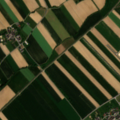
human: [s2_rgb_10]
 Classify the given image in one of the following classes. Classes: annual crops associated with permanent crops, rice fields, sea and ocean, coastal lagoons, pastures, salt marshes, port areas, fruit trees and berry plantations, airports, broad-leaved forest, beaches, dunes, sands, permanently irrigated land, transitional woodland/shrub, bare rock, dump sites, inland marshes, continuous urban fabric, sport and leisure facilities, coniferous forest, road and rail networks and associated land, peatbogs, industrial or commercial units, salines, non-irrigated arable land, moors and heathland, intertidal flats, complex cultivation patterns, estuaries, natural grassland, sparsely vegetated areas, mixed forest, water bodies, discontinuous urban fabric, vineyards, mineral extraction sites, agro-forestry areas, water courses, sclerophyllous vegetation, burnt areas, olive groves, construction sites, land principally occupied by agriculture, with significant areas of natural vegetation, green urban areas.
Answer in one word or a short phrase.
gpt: discontinuous urban fabric, non-irrigated arable land, complex cultivation patterns